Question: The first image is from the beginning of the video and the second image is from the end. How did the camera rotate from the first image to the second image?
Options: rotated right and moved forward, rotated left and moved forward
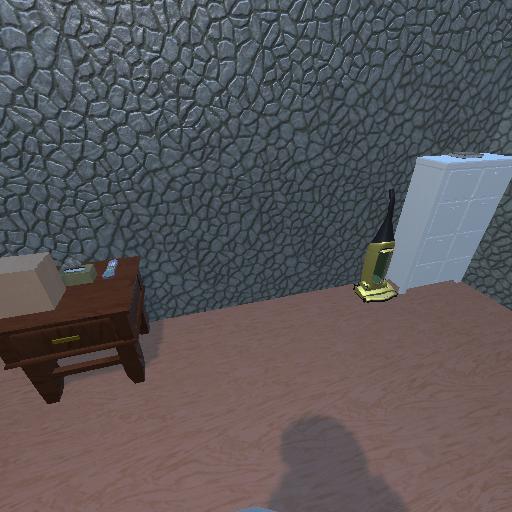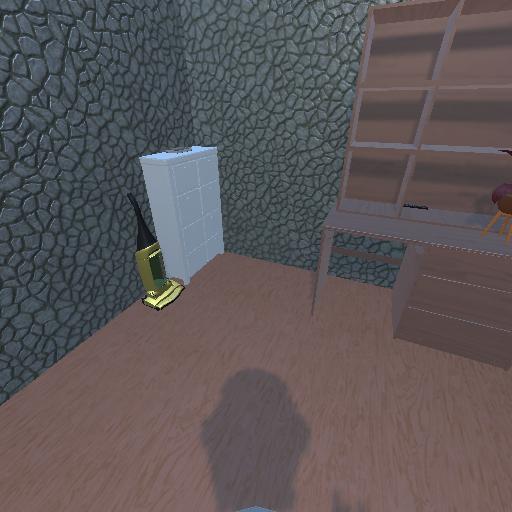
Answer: rotated right and moved forward